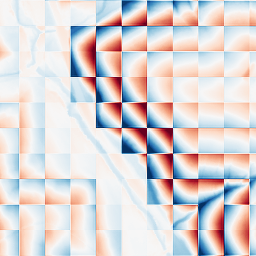
Category: wavelet
Decomposition family: wavelet_dwt
Decomposition parameters: wavelet: haar
level: 5
Upsampling method: quintic
Upsampling parameters: scale: 8
Upsampling scale: 8